Question: I am curious. I know this can be solved by using odeint, but I'm trying to do it from scratch, and I've encountered an interesting behaviour.
Assume a simple oscillator, of equation 'm * x_ddot + k * x = 0'. <URL>
Initial conditions are 'x0 != 0';
Theoretically, the solution is a sine function.
But, on python, the solution is a sine that keeps growing in amplitude. Now I'm curious why that's happening, because it shouldn't. Does it have to do with numerical stability, or something similar? Like, why is it diverging? From a physics point of view, there is no reason it should, so why is it behaving as such?
Here's the code.
'''
dt = 0.05
t_start = 0
t_finish = 20
t = 0
x1 = 1
X1 = []
x2 = 0
X2 = []
while t <= t_finish:
X1.append(x1)
X2.append(x2)
# state space representation
x1_dot = x2
x2_dot = -9.81*x1
x1 += dt*x1_dot
x2 += dt*x2_dot
t += dt
# to make sure the vectors are of equal size for plotting
if len(X1) > len(time):
X1 = X1[:len(X1)-1]
elif len(X1) < len(time):
time = time[:len(time)-1]
plt.figure(figsize=(10,10))
plt.plot(time,X1)
plt.grid()
'''
Here's the plot.

I'm thankful for any insight you guys can offer.
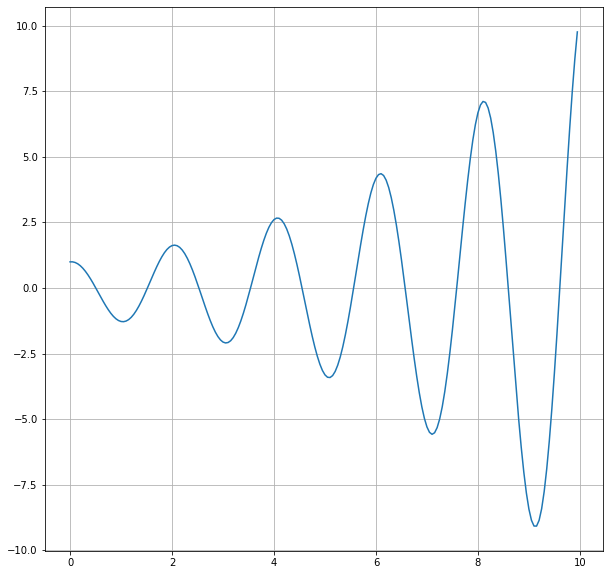
Answer: I think the issue is in your understanding of Euler scheme. This is a very simple ODE, in fact its a textbook example for the harmonic oscillation system. The Euler scheme is pretty much based off N = T/(dt) where N is the number of steps, T the final time and dt the step size. So, if your step size or final time is not small relative to the N, the solution drifts up.
There is no need to use RK4, Euler will get the job done. The trick though is that you need a small dt. I have rewritten your scheme in a more clear way and used an appropriate dt respectively.
'''
import numpy as np
import matplotlib.pyplot as plt
# Parameters
t_finish = 20.0
dt = 0.00005 # Very small dt (infinitesmal dt)
n = int(t_finish/dt)
tvalue = np.linspace(0, t_finish, n+1)
x1 = np.zeros(n+1)
x2 = np.zeros(n+1)
# create canvas
plt.figure(figsize=(10, 5))
# Initialize
x1[0] = 1.0 # Not at zero
x2[0] = 0.0
# Simulation with Euler scheme
for i in range(n):
t = (i+1)*dt
x1[i+1] = x1[i] + x2[i]*dt
x2[i+1] = x2[i] -9.81*x1[i]*dt
# Plot paths
plt.plot(tvalue, x1, label=r'$x_1$')
plt.plot(tvalue, x2, label=r'$x_2$')
# Add legend and axes labels
plt.legend(loc=0)
plt.xlabel(r'$t$')
plt.ylabel(r'$x_{t}$')
plt.show()
'''
<URL>